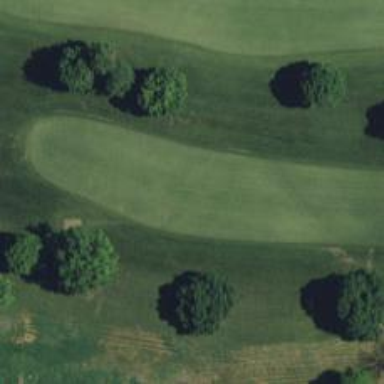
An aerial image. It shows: Golf hole.